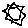
Label: sun